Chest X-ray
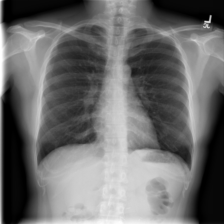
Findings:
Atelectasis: negative
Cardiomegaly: negative
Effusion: negative
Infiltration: negative
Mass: negative
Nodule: negative
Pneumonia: negative
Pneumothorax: negative
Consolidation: negative
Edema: negative
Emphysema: negative
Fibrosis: negative
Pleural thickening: negative
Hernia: negative